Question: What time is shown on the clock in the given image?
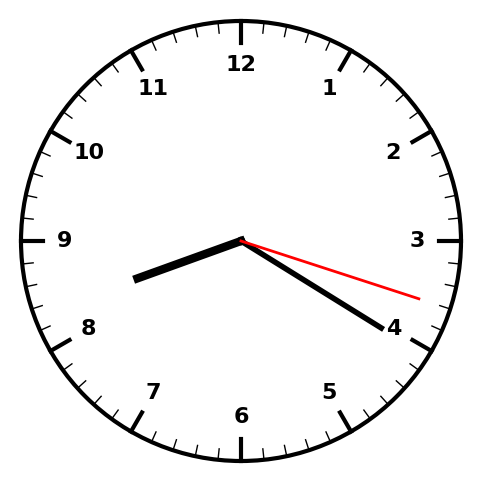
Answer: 08:20:18